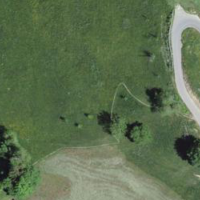
EUNIS habitat code: 24
Species observed at this site:
Campanula patula